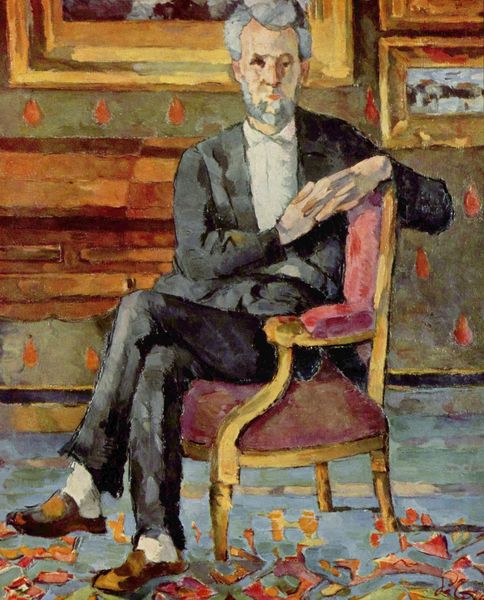
Titel: Porträt des Victor Chocquet sitzend
Künstler: Paul Cézanne
Standort: Columbus (Ohio)
Institution: Gallery of Fine Arts
Schlagwörter: blau, blätter, gemälde, hand, kopf, mann, schatten, weiß, cezanne, gelb, grün, ocker, sitzen, braun, bunt, finger, frisur, grau, haar, hell, hintergrund, holz, licht, mund, nase, orange, raum, schwarz, stuhl, tisch, türkis, zimmer, blick, rot, expressionismus, hochformat, malerei, muster, ornament, teppich, alt, anzug, bart, hemd, hose, jacke, wand, arm, arme, augen, falten, gesicht, kragen, rahmen, vollbart, bild, bildnis, herr, hände, innenraum, instrument, möbel, portrait, porträt, rückenlehne, öl, boden, gold, haare, interieur, pose, sessel, sitzend, blatt, frontal, lippen, ohren, rosa, beine, hellblau, bein, farbig, wangen, bilder, kommode, schreibtisch, wohnzimmer, umrisse, lehne, man, fußboden, schuhe, moderne, warm, farbe, lila, tag, violett, polster, tapete, impressionistisch, ernst, seitenscheitel, gerade, klavier, sitzt, stuhllehne, plüsch, stuck, socken, holzrahmen, teint, ellenbogen, knie, nachdenken, jackett, sakko, punkte, gemustert, strümpfe, lehnstuhl, gebogen, denker, posieren, schuh, sitzfigur, gedreht, schemenhaft, pult, entspannt, musterung, komode, verschränkt, pantoffel, puschen, lässig, stuhlbein, stuhlbeine, expressiv, leder, rotbraun, überschlagen, armlehnstuhl, sammlung, locker, silbergrau, sekretär, polsterstuhl, sammler, sitzender, hausschuhe, slipper, anonym, abgewetzt, überkreuz, flor, hintergrun, bilck, jackette, summarisch, geschürzt, fußleiste, gekreuzte beine, hände verschränkt, gefaltete h¨nde, töre, wabnd, anzug hemd, jake, h#ndd